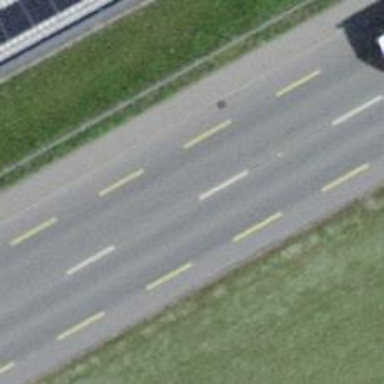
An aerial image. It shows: Secondary road with asphalt surface and dedicated cycle lane.